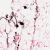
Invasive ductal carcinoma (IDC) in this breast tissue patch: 0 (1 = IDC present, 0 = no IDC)